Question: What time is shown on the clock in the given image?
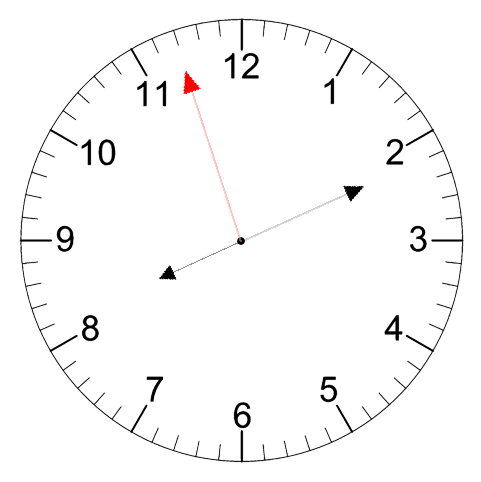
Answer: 08:10:57